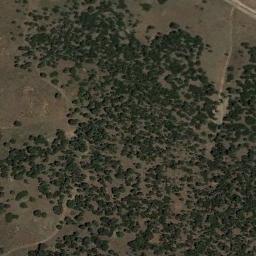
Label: chaparral